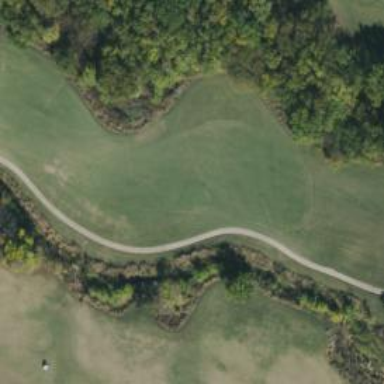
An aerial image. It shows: Service road used as golf cart path.